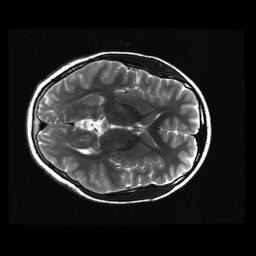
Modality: T2w
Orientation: axial
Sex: female
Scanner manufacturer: ge
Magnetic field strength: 3 T
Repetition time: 5 s
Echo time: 0.101 s